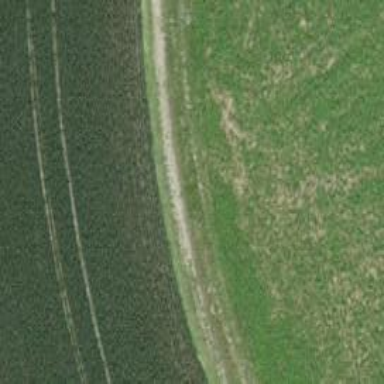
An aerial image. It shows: Grass track road with grade3 tracktype.